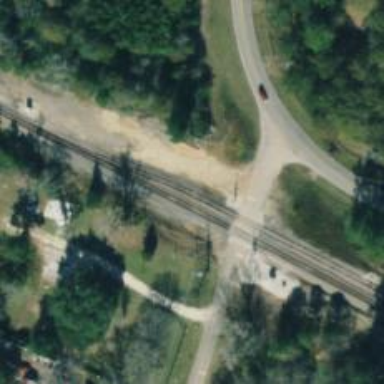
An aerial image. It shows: Wedge is used for the railway derail.